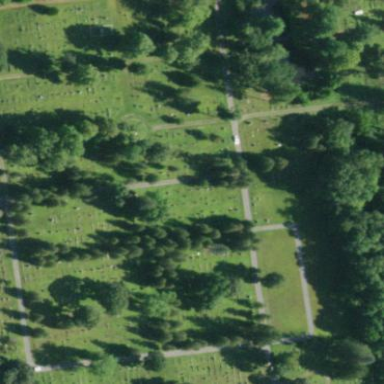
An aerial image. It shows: Cemetery.